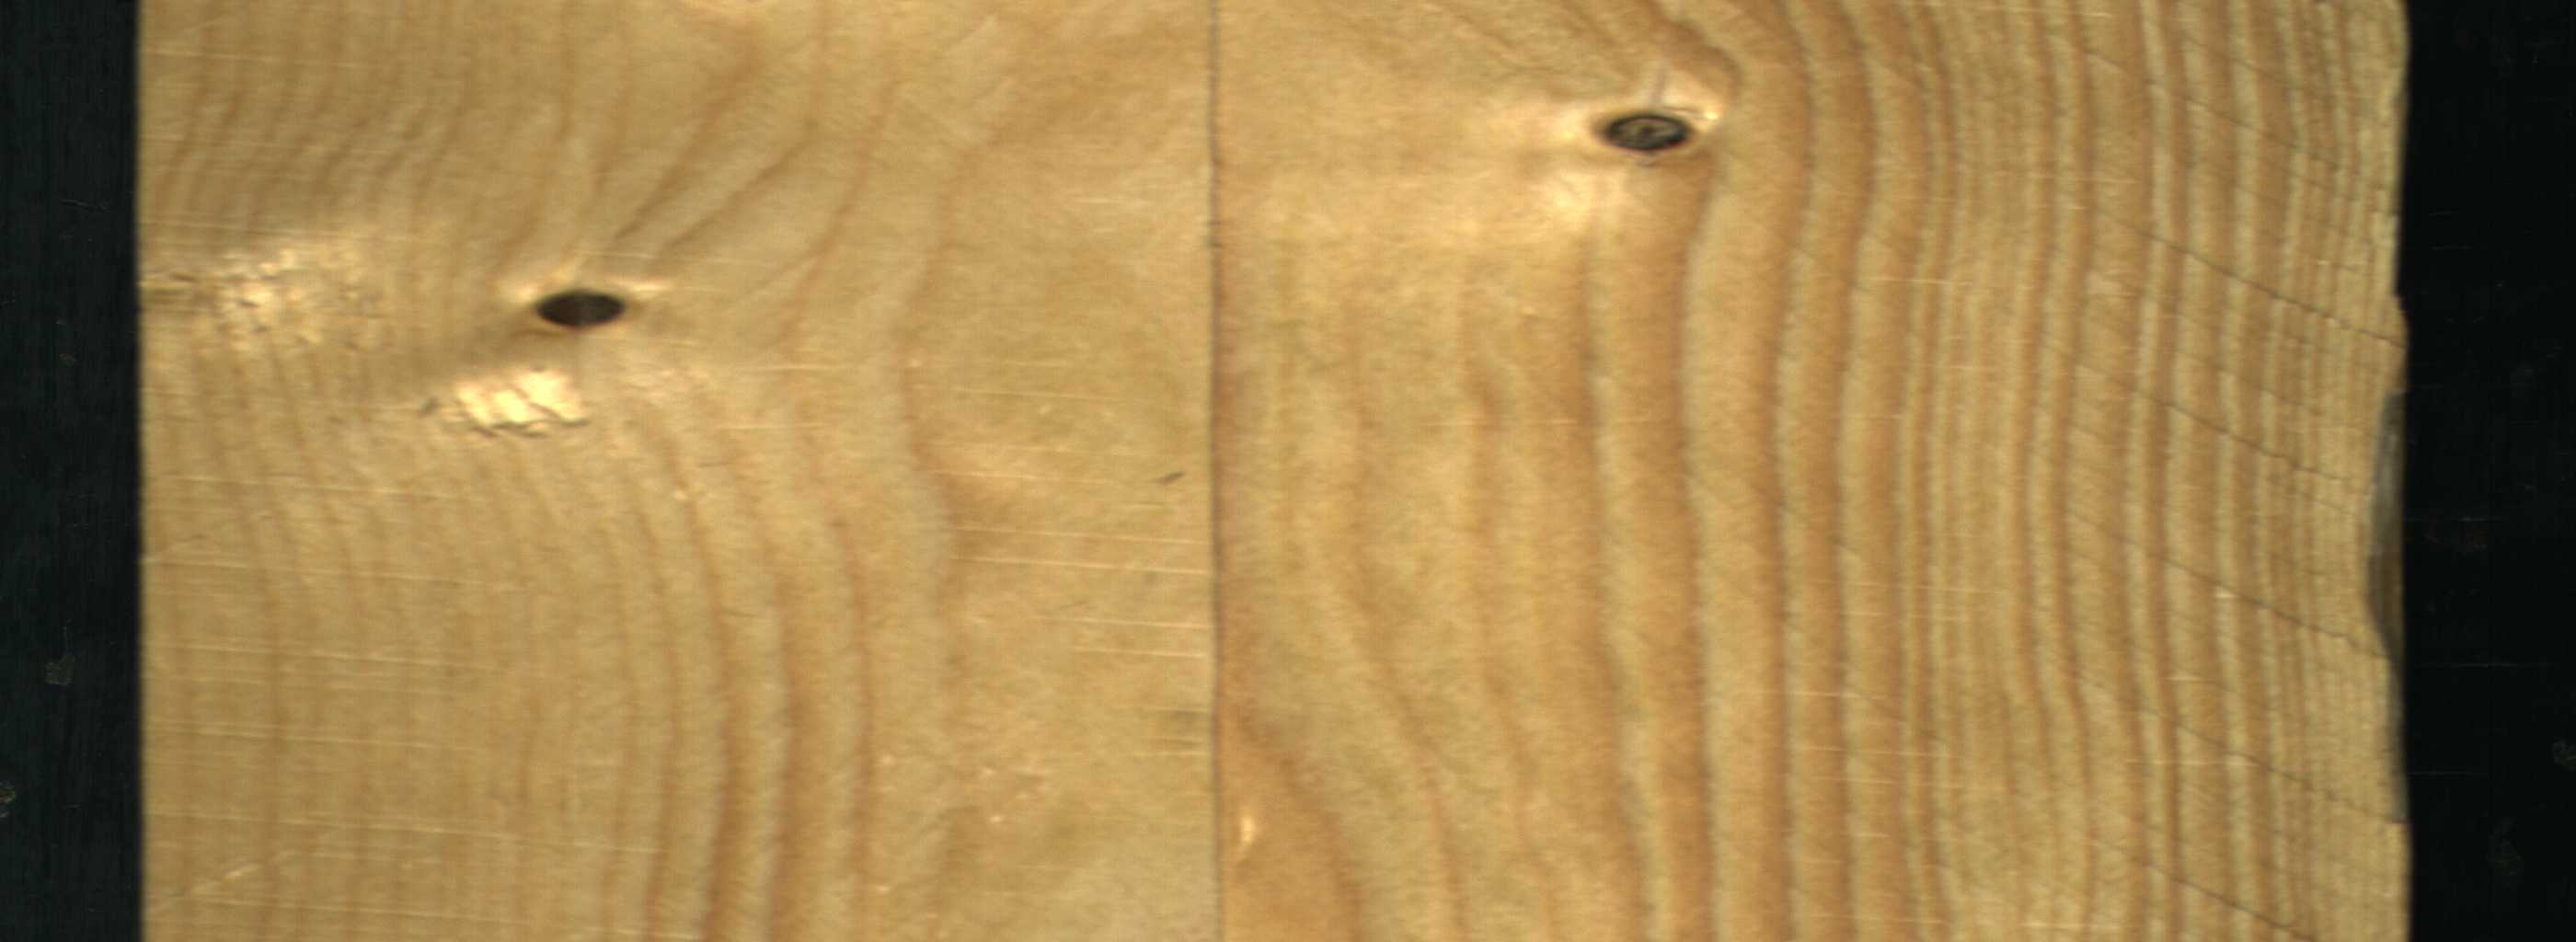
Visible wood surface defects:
Dead_Knot
Dead_Knot